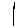
Label: line